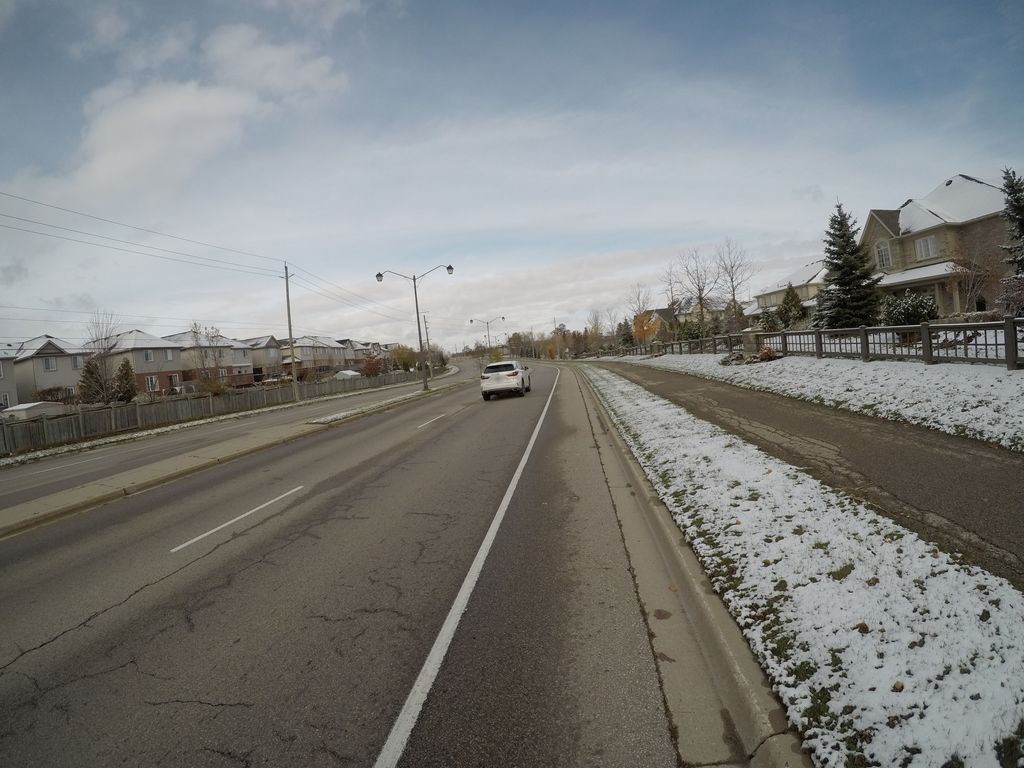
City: kitchener-waterloo